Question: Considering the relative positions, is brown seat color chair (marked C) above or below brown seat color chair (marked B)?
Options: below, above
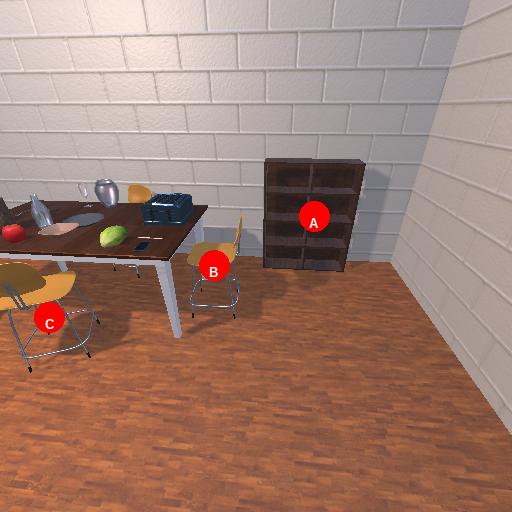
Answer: below